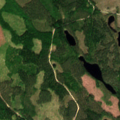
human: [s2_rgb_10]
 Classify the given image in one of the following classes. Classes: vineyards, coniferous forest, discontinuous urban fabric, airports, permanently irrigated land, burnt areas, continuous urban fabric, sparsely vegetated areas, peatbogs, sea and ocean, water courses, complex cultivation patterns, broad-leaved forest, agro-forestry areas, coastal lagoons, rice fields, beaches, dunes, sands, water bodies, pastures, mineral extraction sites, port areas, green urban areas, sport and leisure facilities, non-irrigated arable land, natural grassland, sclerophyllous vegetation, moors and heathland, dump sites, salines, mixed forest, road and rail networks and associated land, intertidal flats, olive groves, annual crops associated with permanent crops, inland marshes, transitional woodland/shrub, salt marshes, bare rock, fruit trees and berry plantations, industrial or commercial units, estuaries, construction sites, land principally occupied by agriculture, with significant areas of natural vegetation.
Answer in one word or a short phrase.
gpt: coniferous forest, mixed forest, transitional woodland/shrub